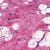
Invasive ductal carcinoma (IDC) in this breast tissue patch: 0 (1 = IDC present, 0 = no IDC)